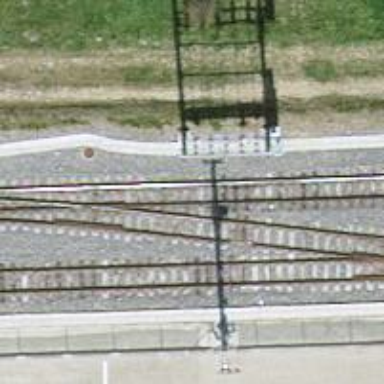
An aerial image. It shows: Narrow-gauge railway siding with 1 track. The track is electrified with contact line.